Question: I have some data to plot its contour. The range of y values is from 0 to 24, but when I use this command:
'''
axis ([3.12,14.88,0,24]);
[cc, hc] = contourf(x,y,z,[-1:0.1:1]);
'''
however, in the resulting figure the y ranges from 0 to 25:
and the values of x and y are as follows:
'''
x =
Columns 1 through 17:
3.1200 3.3600 3.6000 3.8400 4.0800 4.3200 4.5600 4.8000 5.0400 5.2800 5.5200 5.7600 6.0000 6.2400 6.4800 6.7200 6.9600
Columns 18 through 34:
7.2000 7.4400 7.6800 7.9200 8.1600 8.4000 8.6400 8.8800 9.1200 9.3600 9.6000 9.8400 10.0800 10.3200 10.5600 10.8000 11.0400
Columns 35 through 50:
11.2800 11.5200 11.7600 12.0000 12.2400 12.4800 12.7200 12.9600 13.2000 13.4400 13.6800 13.9200 14.1600 14.4000 14.6400 14.8800
y =
0 4 8 12 16 20 24
'''
So what is the problem. I need a plot of y with the same yticks as the above y values.
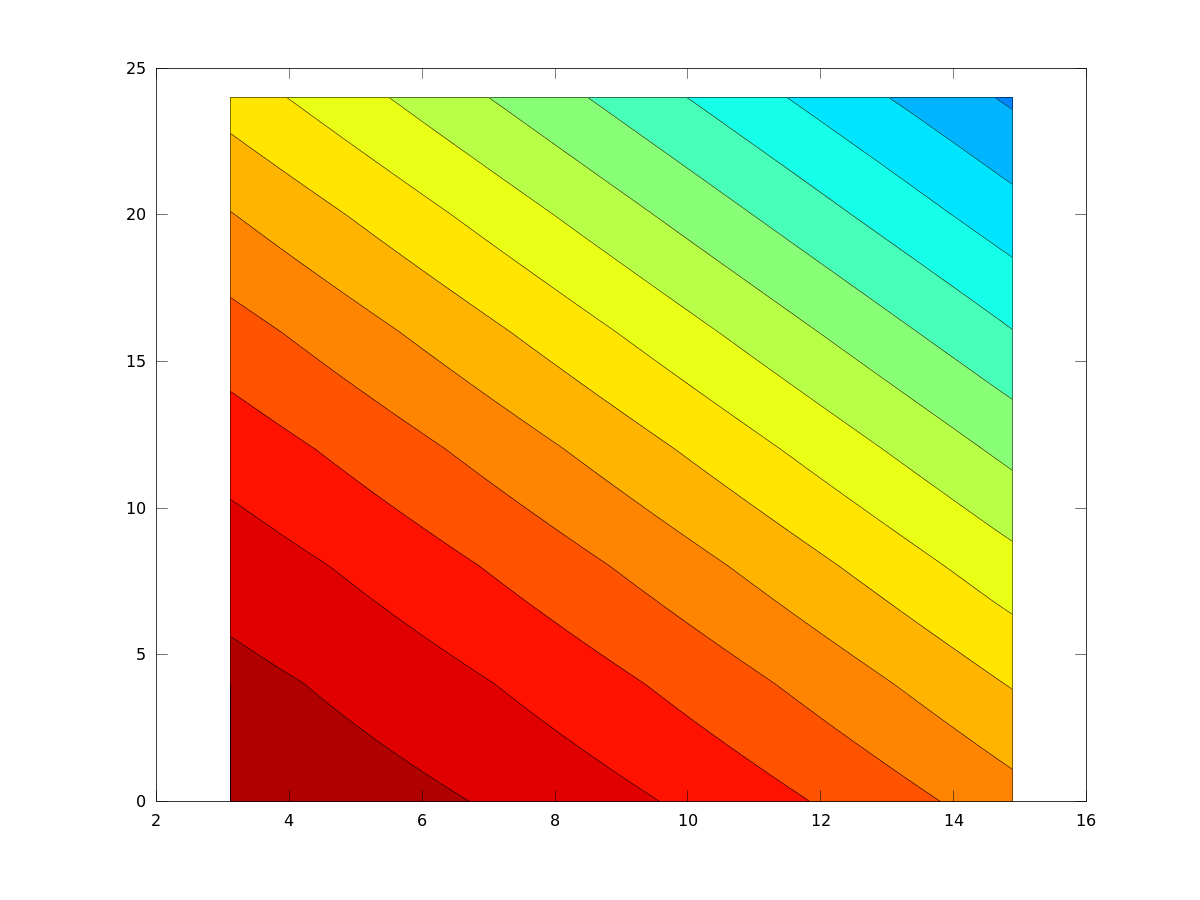
Answer: here's a page from Mathworks that discusses customizing tick spacing on an axis:
<URL>
I'm not exactly sure what you're asking, but if you want the tick marks to appear on 0,4 ..., 24, then the following snippet from the link above should help:
% Set XTick so that only the integer values that range from 0.5 - 12.5 are used
set(gca,'XTick',[1:12])